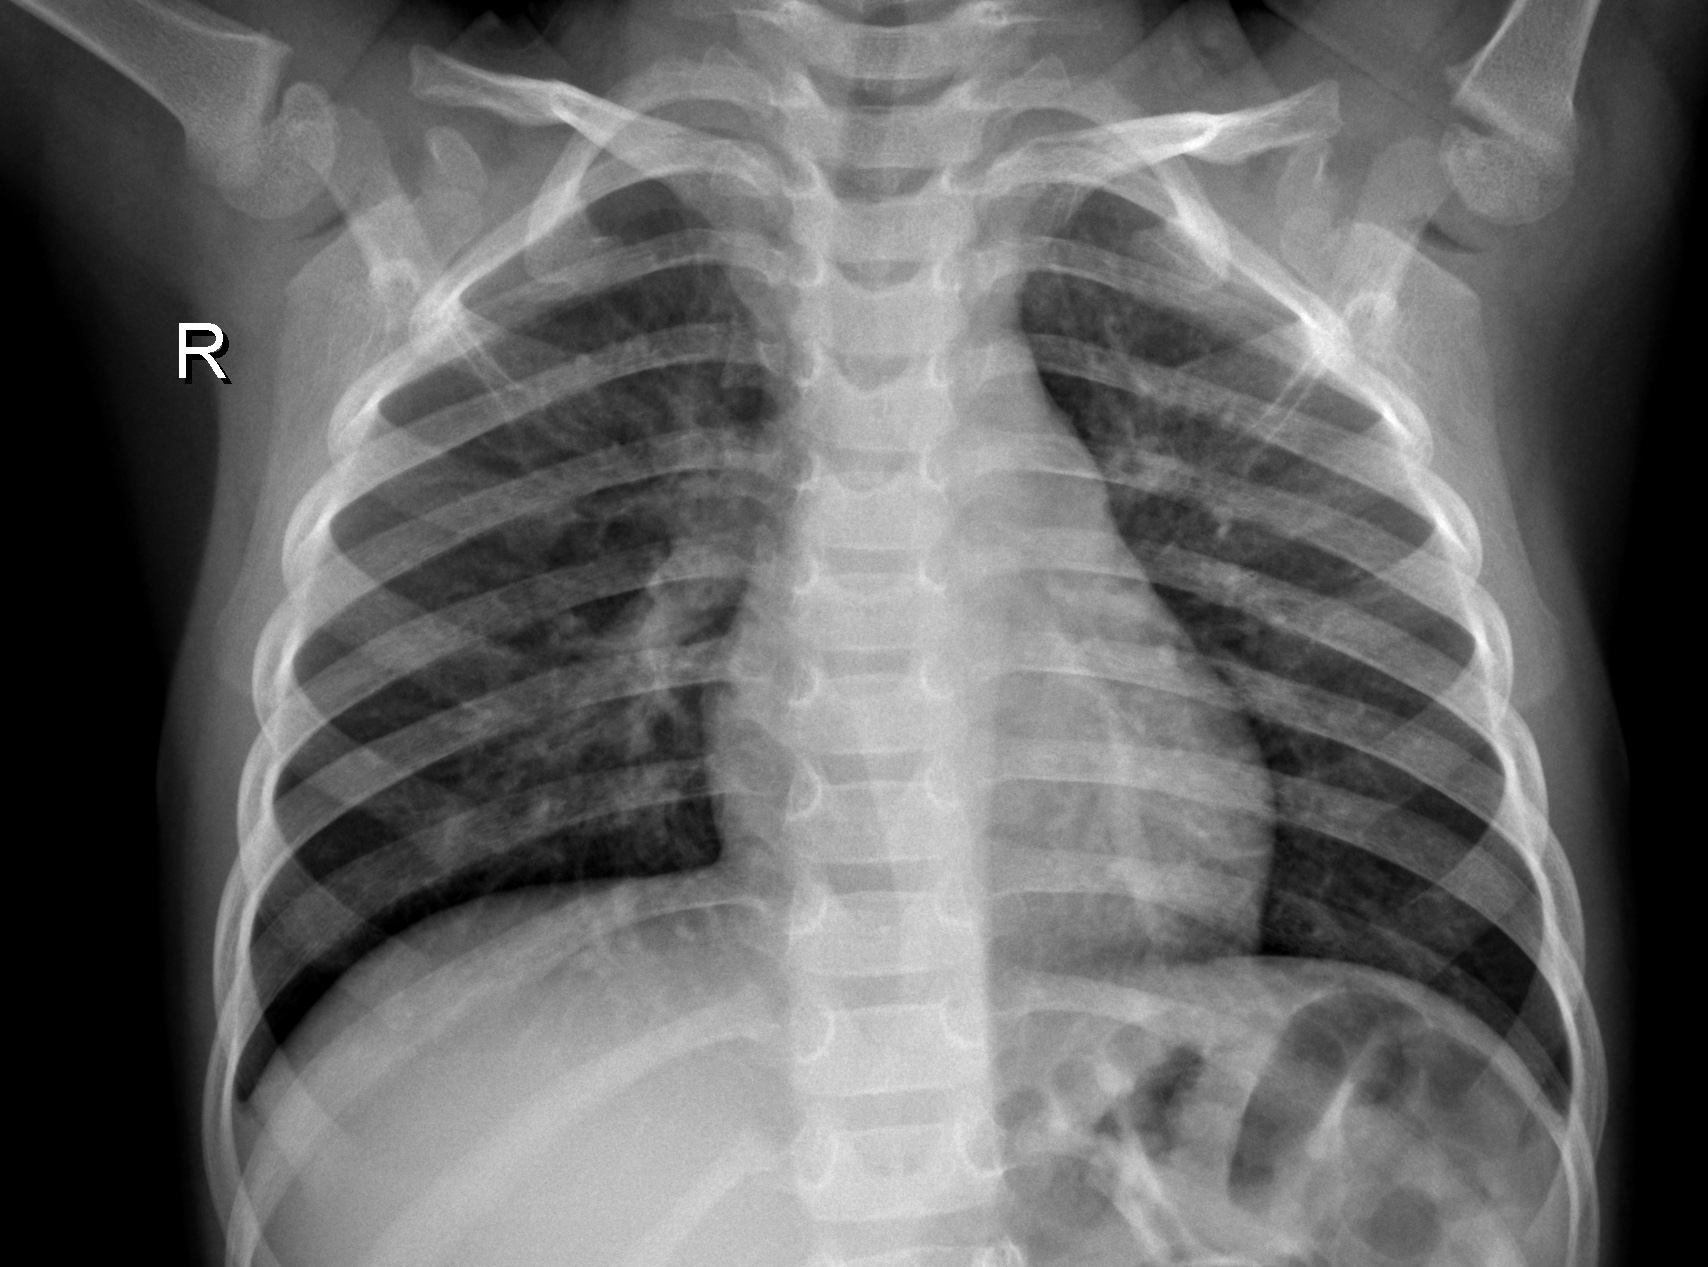
Diagnosis: NORMAL